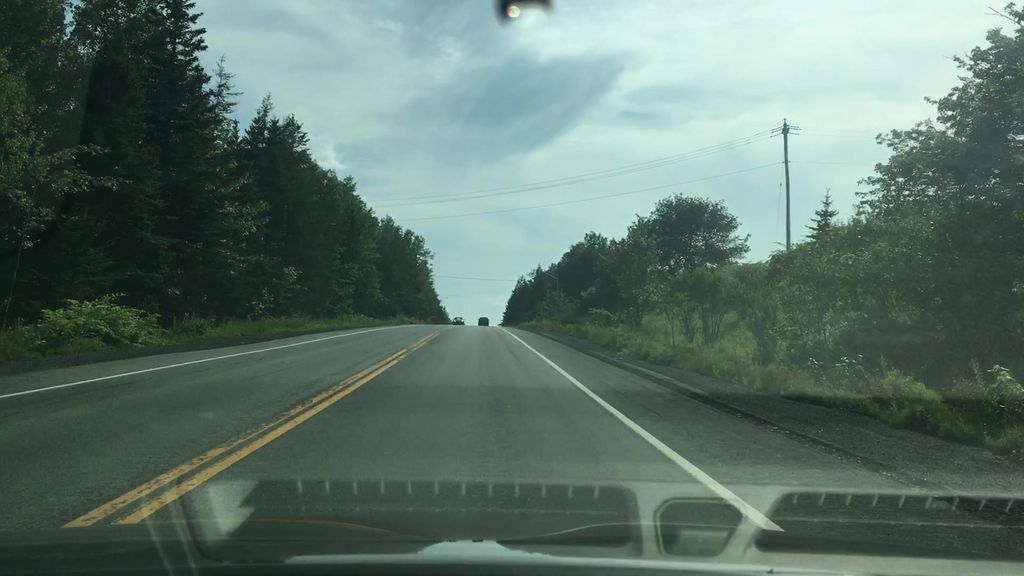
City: halifax